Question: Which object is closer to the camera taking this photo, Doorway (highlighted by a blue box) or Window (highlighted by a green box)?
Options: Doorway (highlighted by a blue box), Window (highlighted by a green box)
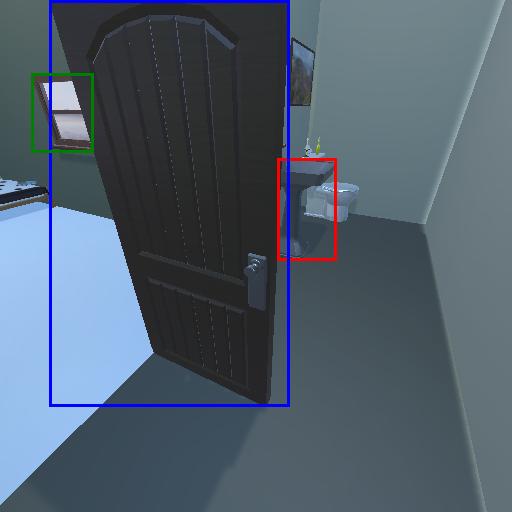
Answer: Doorway (highlighted by a blue box)